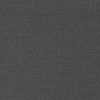
Atmospheric dust classification: dusty